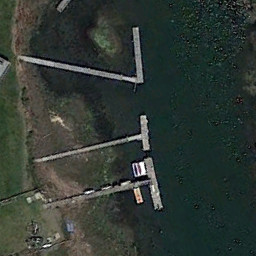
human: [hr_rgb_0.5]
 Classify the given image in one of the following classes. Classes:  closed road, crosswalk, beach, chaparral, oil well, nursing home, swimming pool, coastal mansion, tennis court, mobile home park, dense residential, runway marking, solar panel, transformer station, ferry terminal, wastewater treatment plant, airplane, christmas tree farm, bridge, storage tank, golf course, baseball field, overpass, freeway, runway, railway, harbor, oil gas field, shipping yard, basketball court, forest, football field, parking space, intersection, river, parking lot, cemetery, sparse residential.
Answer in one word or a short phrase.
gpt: ferry terminal